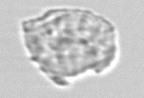
Label: detritus_transparent